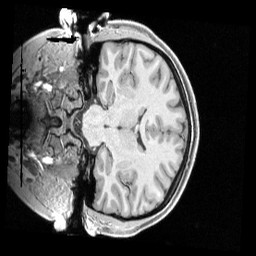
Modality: T1w
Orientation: coronal
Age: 22
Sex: female
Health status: healthy
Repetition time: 2.4 s
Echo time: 0.00222 s